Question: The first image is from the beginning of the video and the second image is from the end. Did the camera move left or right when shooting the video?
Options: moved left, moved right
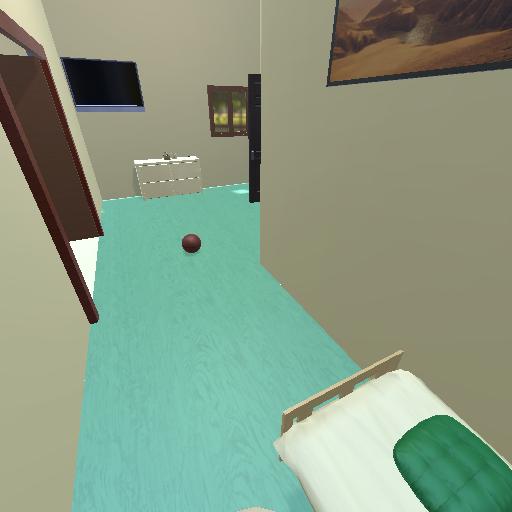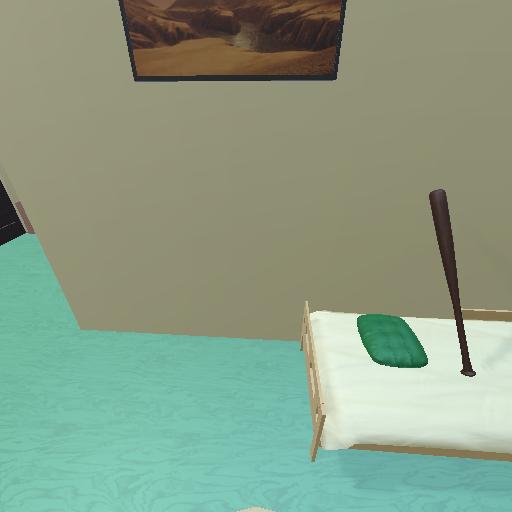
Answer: moved left